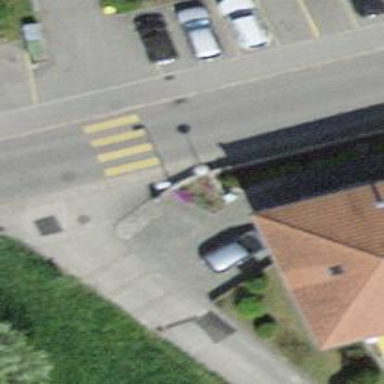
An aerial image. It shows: Marked crossing on the road.